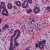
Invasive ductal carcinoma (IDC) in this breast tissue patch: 0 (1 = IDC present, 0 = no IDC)